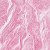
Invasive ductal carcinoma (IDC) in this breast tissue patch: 0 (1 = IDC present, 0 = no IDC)